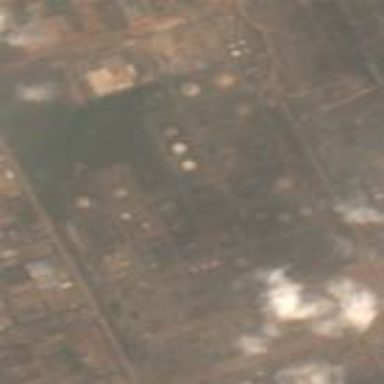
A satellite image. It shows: Industrial area with refinery.